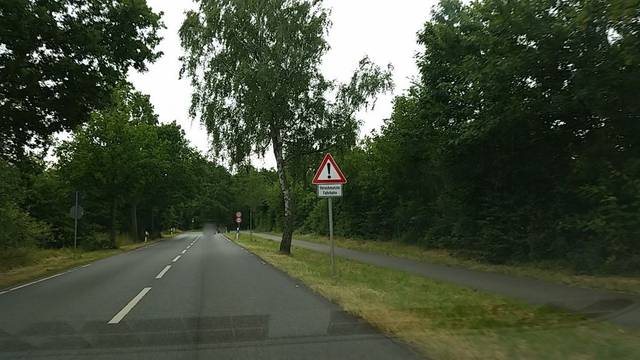
Region: Germany
Coordinates: 52.463, 10.784